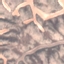
Label: HerbaceousVegetation